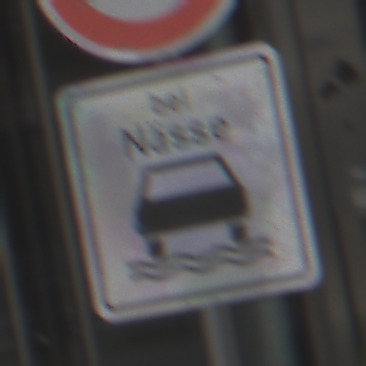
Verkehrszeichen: BeiNaesse
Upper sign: Geschwindigkeit70
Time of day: Midday
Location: Outdoor (Urban)
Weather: Overcast
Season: NotSpecified
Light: Natural